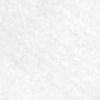
Label: no_change